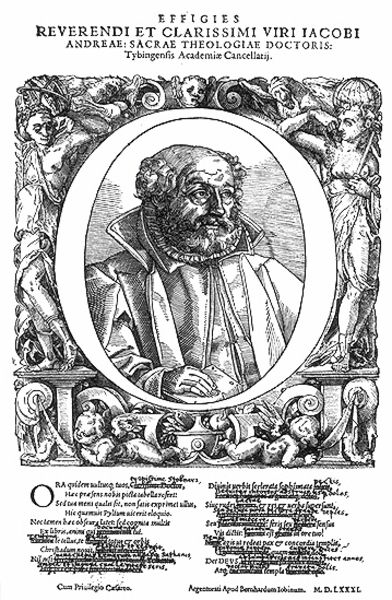
Titel: Bildnis des Jacob Andreae
Künstler: Jakob Lederlein
Institution: (Seriendruck)
Schlagwörter: portrait, spiegel, schrift, druck, deckblatt, doktor, jakob, theologe, doctor, theologie, o, ora, doktorarbeit